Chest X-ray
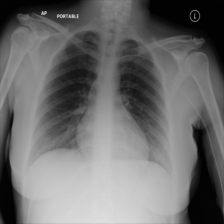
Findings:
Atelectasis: negative
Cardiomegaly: negative
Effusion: negative
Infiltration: negative
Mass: negative
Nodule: negative
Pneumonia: negative
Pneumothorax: negative
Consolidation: negative
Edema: negative
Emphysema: negative
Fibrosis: negative
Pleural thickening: negative
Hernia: negative